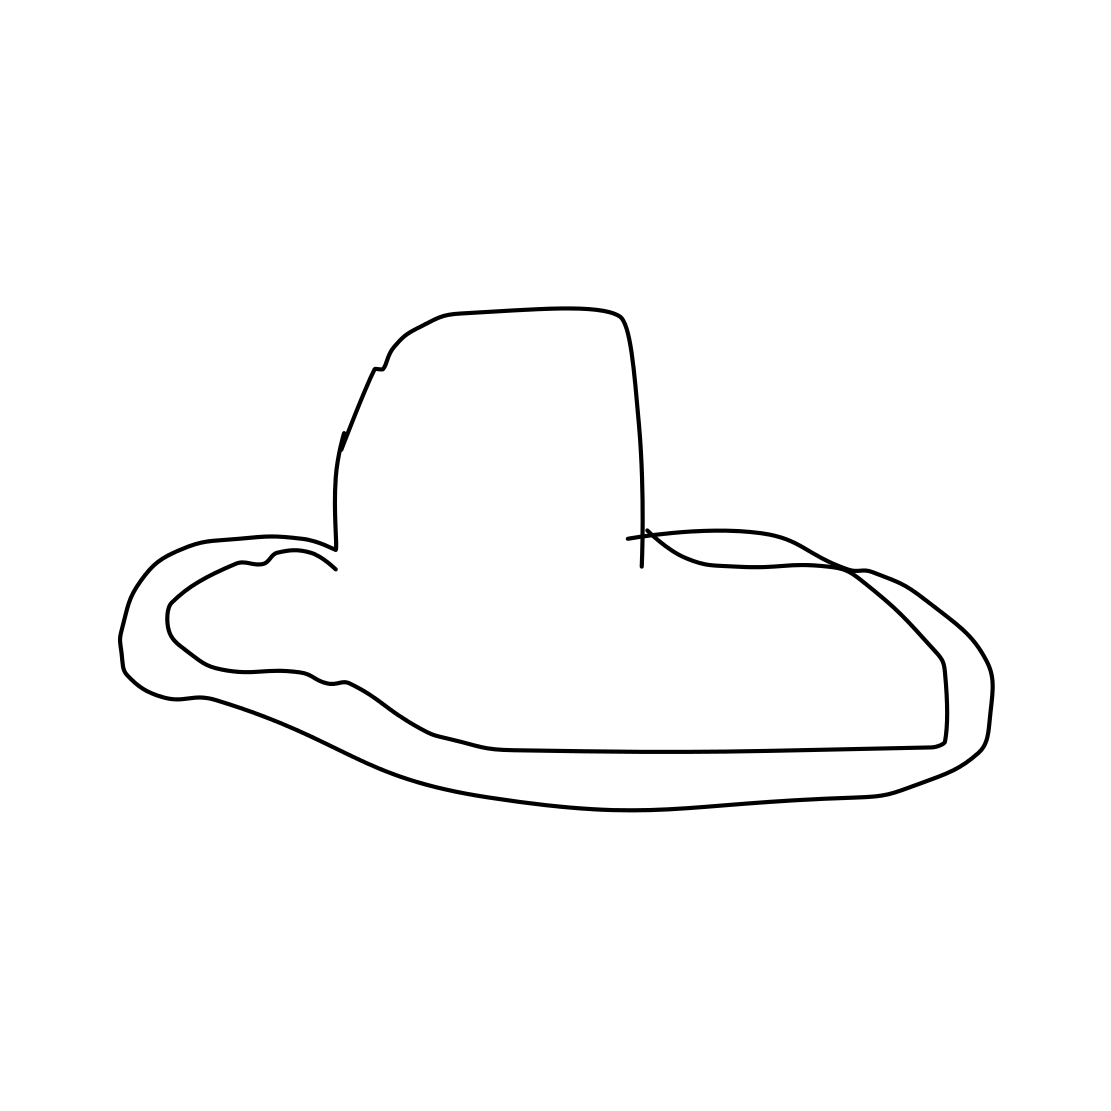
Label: hat